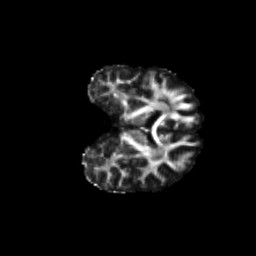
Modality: FA
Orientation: coronal
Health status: ill
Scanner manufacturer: siemens
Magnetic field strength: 3 T
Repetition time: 13.7 s
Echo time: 0.098 s